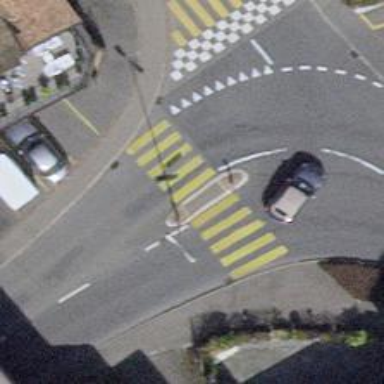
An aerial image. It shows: Kerb barrier.